Question: I got 10 csvfiles like this :

I want to add 10 columns in my dataframe with a vwap calculation. I tried to create the columns and then to concatenate it into the dataframe but it doesn't work at all. I tried a lot of things, the main problem is that i can't create new columns with calculated rows :
'''
import pandas as pd
import os
import glob
from IPython.display import display, HTML
import csv
# use glob to get all the csv files
# in the folder
path = os.getcwd()
csv_files = glob.glob(os.path.join("*.csv"))
"""
#To change the name of every columns
liste1 = []
header_list = []
for f in csv_files:
liste1.append(f)
header_list = [a.strip(".csv") for a in liste1]
"""
def add(f):
df = pd.read_csv(f, header=0)
df["timestamp"] = pd.to_datetime(df["timestamp"])
df = df.groupby(pd.Grouper(key = "timestamp", freq = "h")).agg("mean").reset_index()
price = df["price"]
amount = df["amount"]
return df.assign(vwap = (price * amount).cumsum() / amount.cumsum())
for f in csv_files:
df = pd.read_csv(f, header=0)
df2 = pd.concat(add(f))
df2.to_csv(r"C:\Users\vion1\Ele\Engie\Sorbonne\resultat\resultat_projet_4.csv", encoding='utf-8', index=False, mode = "a")
'''
Thanks for your help
The traceback :
'''
TypeError
Traceback (most recent call last) ~\AppData\Local\Temp/ipykernel_<PHONE>.py in <module>
31 for f in csv_files:
32 df = pd.read_csv(f, header=0)
---> 33 df2 = pd.concat(add(f))
34 df2.to_csv(r"C:\Users\vion1\Ele\Engie\Sorbonne\resultat\resultat_projet_4.csv", encoding='utf-8', index=False, mode = "a")
35
~\AppData\Local\Programs\Python\Python39\lib\site-packages\pandas\util\_decorators.py in wrapper(*args, **kwargs)
309 stacklevel=stacklevel,
310 )
--> 311 return func(*args, **kwargs)
312
313 return wrapper
~\AppData\Local\Programs\Python\Python39\lib\site-packages\pandas\core\reshape\concat.py in concat(objs, axis, join, ignore_index, keys, levels, names, verify_integrity, sort, copy)
292 ValueError: Indexes have overlapping values: ['a']
293 """
--> 294 op = _Concatenator(
295 objs,
296 axis=axis,
~\AppData\Local\Programs\Python\Python39\lib\site-packages\pandas\core\reshape\concat.py in __init__(self, objs, axis, join, keys, levels, names, ignore_index, verify_integrity, copy, sort)
327 ):
328 if isinstance(objs, (ABCSeries, ABCDataFrame, str)):
--> 329 raise TypeError(
330 "first argument must be an iterable of pandas "
331 f'objects, you passed an object of type "{type(objs).__name__}"'
TypeError: first argument must be an iterable of pandas objects, you passed an object of type "DataFrame"
'''
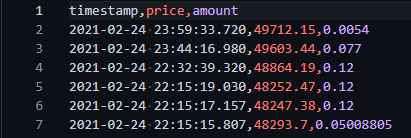
Answer: If need only aggregate values in ouput:
'''
def add(df):
#Removed read_csv
df["timestamp"] = pd.to_datetime(df["timestamp"])
df = df.groupby(pd.Grouper(key = "timestamp", freq = "h")).agg("mean").reset_index()
price = df["price"]
amount = df["amount"]
return (price * amount).cumsum() / amount.cumsum()
out = []
for f in csv_files:
df = pd.read_csv(f, header=0)
#added aggregate DataFrame with new column to list of DataFrames
out.append(add(df))
#joined all dfs together
df2 = pd.concat(out, ignore_index=True, axis=1)
#removed append mode
df2.to_csv(r"C:\Users\vion1\Ele\Engie\Sorbonne\resultat\resultat_projet_4.csv",
encoding='utf-8')
'''